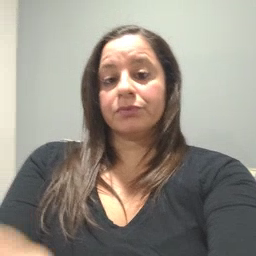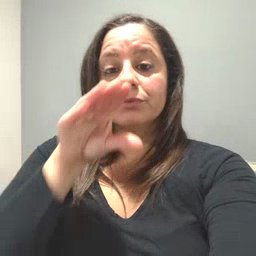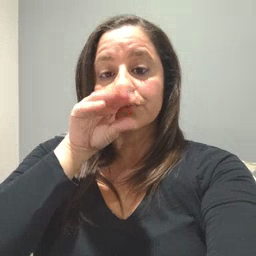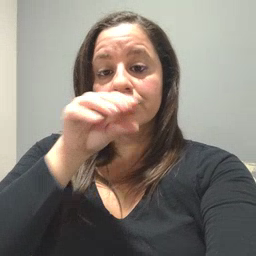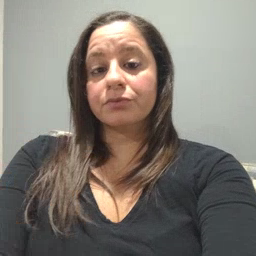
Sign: goose